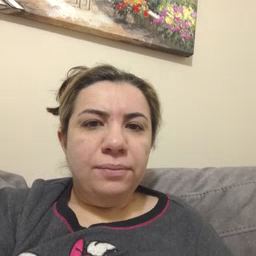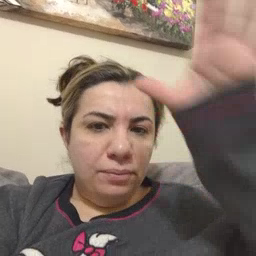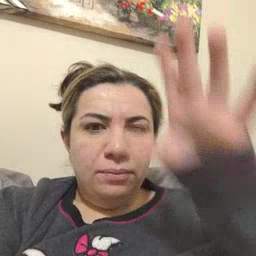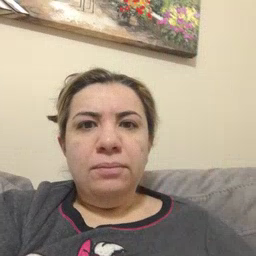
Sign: man